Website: ulta-beauty
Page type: billing-address
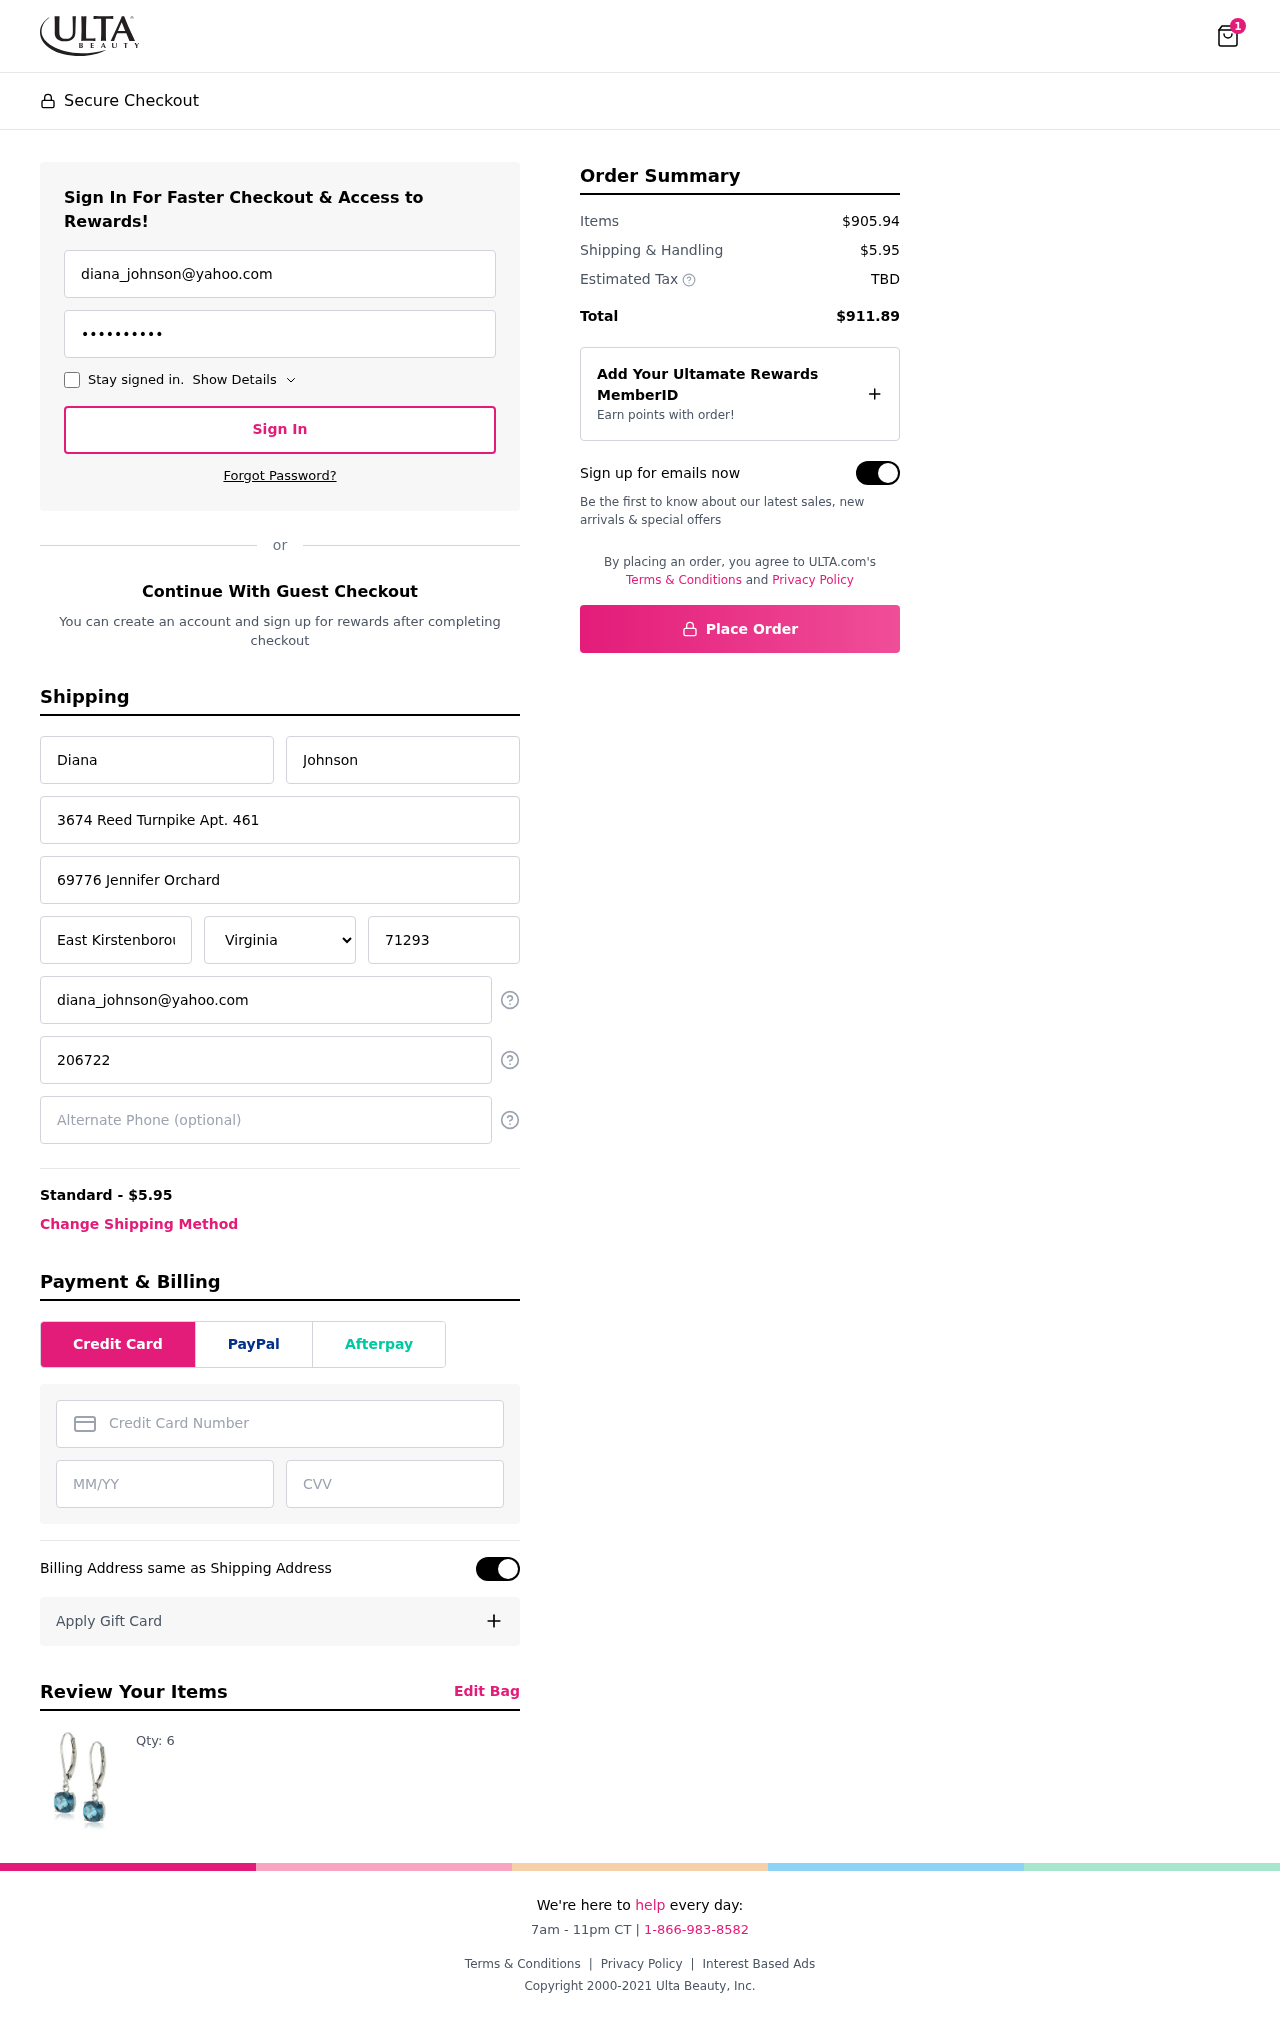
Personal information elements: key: PII_STATE
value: Virginia
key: PII_EMAIL
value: diana_johnson@yahoo.com
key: PII_FIRSTNAME
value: Diana
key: PII_LASTNAME
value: Johnson
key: PII_STREET
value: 3674 Reed Turnpike Apt. 461
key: PII_STREET2
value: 69776 Jennifer Orchard
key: PII_CITY
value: East Kirstenborough
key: PII_POSTCODE
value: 71293
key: PII_PHONE
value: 2067228259
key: PII_ALT_PHONE
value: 5532150829
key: PII_CARD_NUMBER
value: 3711 4464 4867 282
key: PII_CARD_EXPIRY
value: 01/30
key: PII_CARD_CVV
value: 5202
Product elements: key: PRODUCT1_QUANTITY
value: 6
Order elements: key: ORDER_NUM_ITEMS
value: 1
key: ORDER_SHIPPING_COST
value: $5.95
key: ORDER_SUBTOTAL
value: $905.94
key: ORDER_TOTAL
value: $911.89